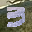
Label: 3